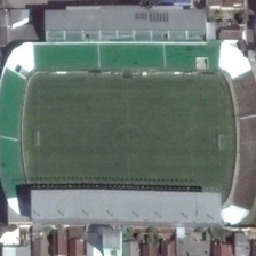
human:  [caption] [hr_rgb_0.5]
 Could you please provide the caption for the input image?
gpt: Some buildings stand on both sides of the stadium.

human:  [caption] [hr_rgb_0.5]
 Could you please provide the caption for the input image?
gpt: Some buildings are located on both sides of a large stadium.

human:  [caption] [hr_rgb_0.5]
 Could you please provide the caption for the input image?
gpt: Some buildings are located on both sides of a large stadium.

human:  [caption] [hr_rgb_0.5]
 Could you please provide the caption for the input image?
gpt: Some buildings are on both sides of the stadium.

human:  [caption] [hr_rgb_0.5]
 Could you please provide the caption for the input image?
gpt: Some buildings are located on both sides of the stadium.